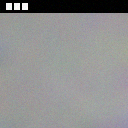
Screen state: on